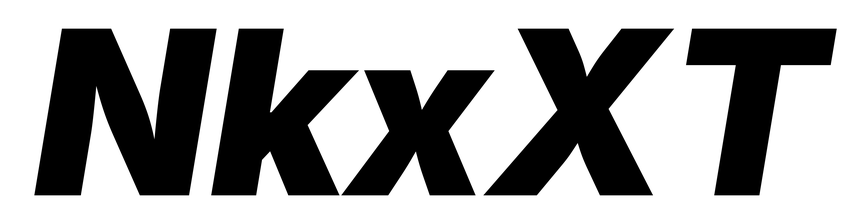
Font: Inter-Italic_Black_Italic